Question: I have an Html sanitizer (more like an xss detector) code I'm working on and would like to log failures caused during code xss sanitation/detection.
So in entity, I have the following model for my UserProfile
'''
[Table("UserProfile")]
public class UserProfile
{
[Key]
[DatabaseGeneratedAttribute(DatabaseGeneratedOption.Identity)]
public int UserId { get; set; }
public string UserName { get; set; }
public virtual List<Security> SecurityViolations { get; set; } //is this correct???
}
'''
and for my security class model, I have the following:
'''
[Table("Security")]
public class Security
{
[Key]
public int Id { get; set; }
[Required]
public string SecMsg { get; set; }
public string Trace { get; set; }
public int ErrorCode{ get; set; }
public int UserId { get; set; }
public virtual UserProfile UserProfile { get; set; }
}
'''
To clarify my idea, when a security failure happens, the Security model is filled in with information but I like to tie all that information to the user that generated the errors so I establish a foreign key relation (or try to at least), to the UserProfile UserId primary key column.
Therefore, the code to log to my Security table is as follows:
'''
using (CCSecurity sec_db = new CCSecurity())
{
Security sec_execption = new Security();
sec_execption.SecMsg = ex.Message;
sec_execption.Trace = ex.StackTrace;
sec_execption.UserId = uid; //uid is 12, a PK entry in UserProfile
try
{
sec_db.Security.Add(sec_execption);
sec_db.SaveChanges();
}
catch (Exception e)
{
Debug.WriteLine(e.StackTrace.ToString());
}
}
'''
So then during one of my unit test execution, I get the following exception:
> "The property 'UserId' cannot be configured as a navigation property.
The property must be a valid entity type and the property should have a non-abstract getter and setter.
For collection properties the type must implement ICollection where T is a valid..."
I'm new to entity and googling the above turned many suggestion that did not solve my problem.
How can I have a foreign key in my Security class that references a primary key in my UserProfile class and still have it well documented in code (i.e the ForeignKey property field denotes foreign key in Security class) ?
'''
public class CCSecurity : DbContext
{
public DbSet<Security> Security { get; set; }
public CCSecurity()
: base("TBCdb")
{}
}
'''
The auto migration generated the Security Table as follow's:
'''
CREATE TABLE [dbo].[Security] (
[Id] INT IDENTITY (1, 1) NOT NULL,
[SecMsg] NVARCHAR (MAX) NOT NULL,
[Trace] NVARCHAR (MAX) NULL,
[ErrorCode] INT NOT NULL,
[UserId] INT NOT NULL,
CONSTRAINT [PK_dbo.Security] PRIMARY KEY CLUSTERED ([Id] ASC),
CONSTRAINT [FK_dbo.Security_dbo.UserProfile_UserId] FOREIGN KEY ([UserId]) REFERENCES [dbo].[UserProfile] ([UserId]) ON DELETE CASCADE
'''
);
Seem ok but it throws the error on SaveChanges():
> "The INSERT statement conflicted with the FOREIGN KEY constraint
"FK_dbo.Security_dbo.UserProfile_UserId".
The conflict occurred in database "TBCdb", table "dbo.UserProfile",
column 'UserId'.
The statement has been terminated."

So I started a new project console app to test if something weird is happening on my main project. I basically copied my two models in the new project (Security and UserProfile) and got it to work... I'm using a file db and don't know what could be wrong in my main project and what can be different in the new console app project. I'm running a Unit Test on my main project and I wonder if that has anything to do with it.
Thanks!
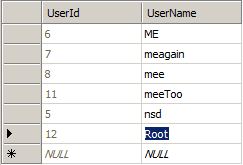
Answer: As the error message indicates, your foreign key needs to be associated with a valid entity property. So, instead of declaring the foreign key as follows:
'''
[ForeignKey("UserId")]
public int? UserId { get; set; }
'''
You need to declare it as:
'''
[ForeignKey("UserProfile")]
public int UserId { get; set; }
'''